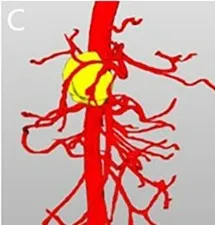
(A-I) The enhanced Computed Tomography (CT) and three-dimensional reconstruction performance and the intraoperative situation of case 3.
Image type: radiology (ct)